Question: I'm using KALLYAS theme with WooCommerce plugin for an online store. My problem is, I can't remove the right sidebar on the Shop page. I tried several page layouts on this theme. But sidebar never goes. If I removed the sidebar from KALLYAS them options, it affects to other pages as well. Such as blog page. (I need sidebar on the blog page).
So, if anyone have an idea of a solution, please be kind enough to reply...
Thanks..

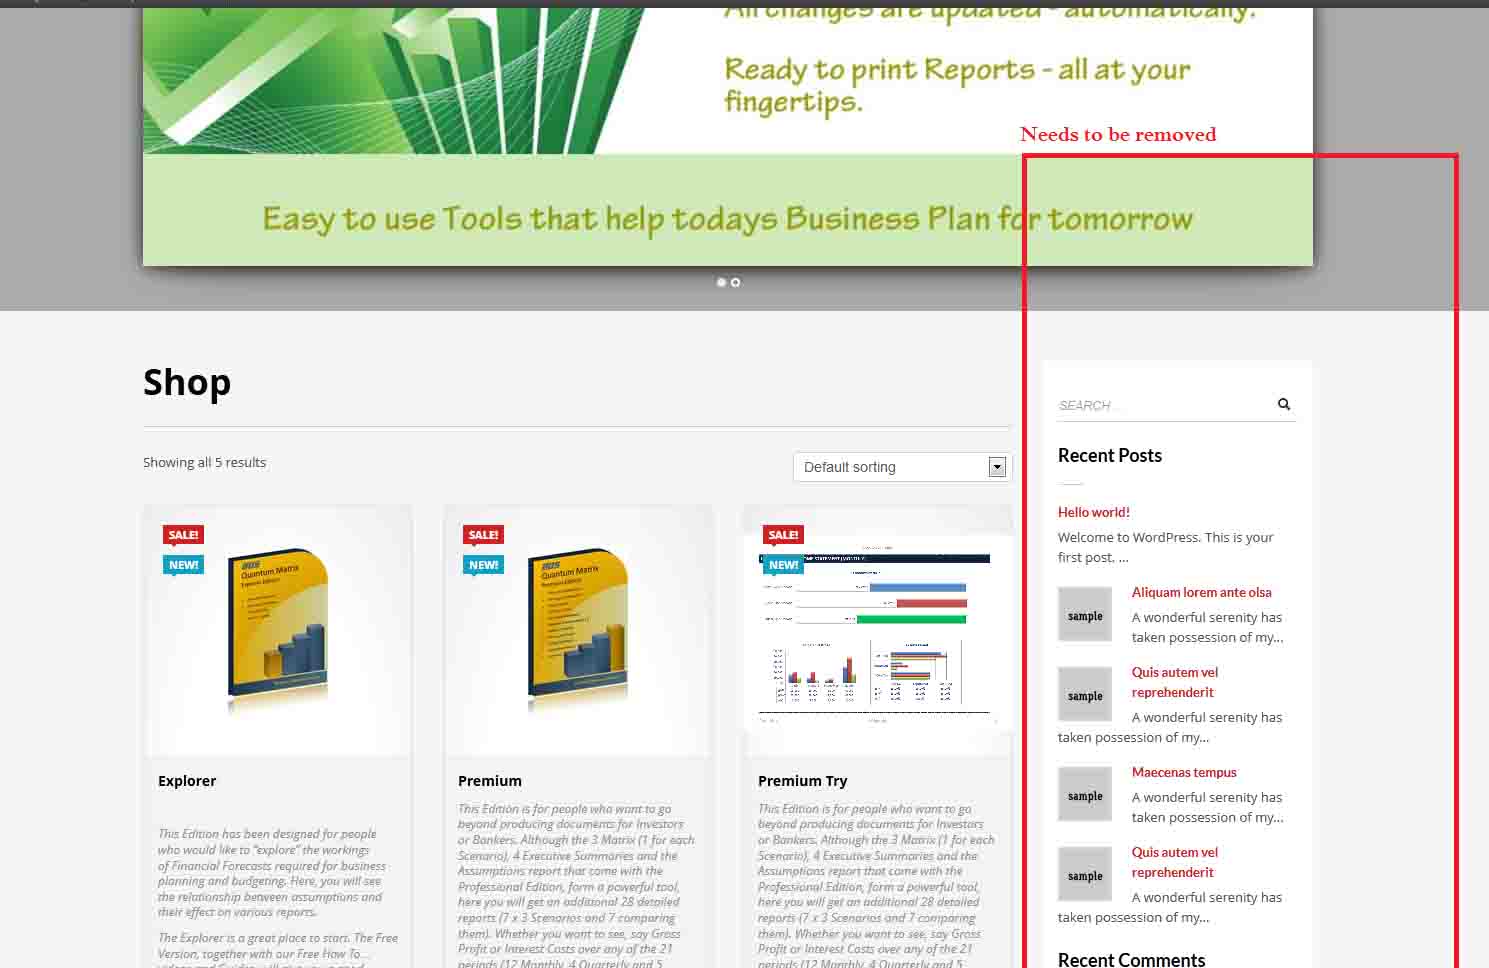
Answer: make sure the page layout is set to , along with the sidebar selected just like in the picture below. Also did you try to empty cache and hard reload? HAHA